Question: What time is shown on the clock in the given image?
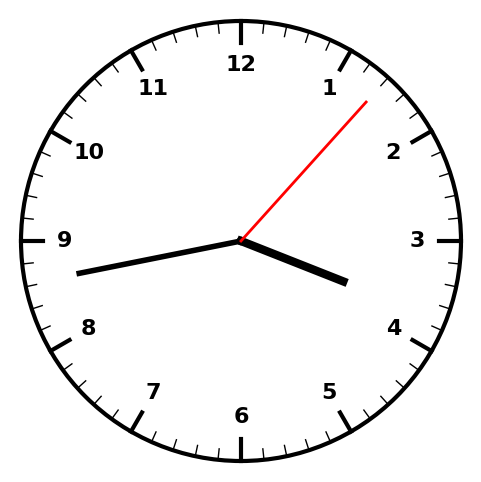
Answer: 03:43:07